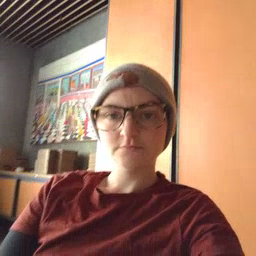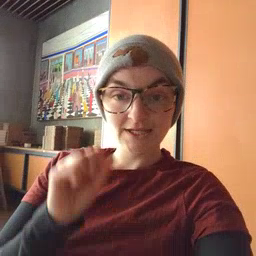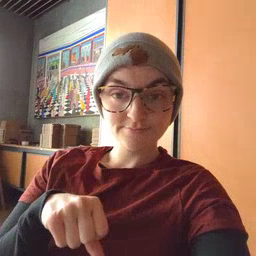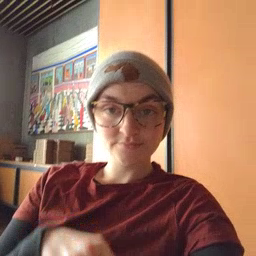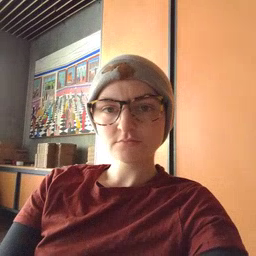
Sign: can